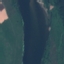
Land use / land cover class: River